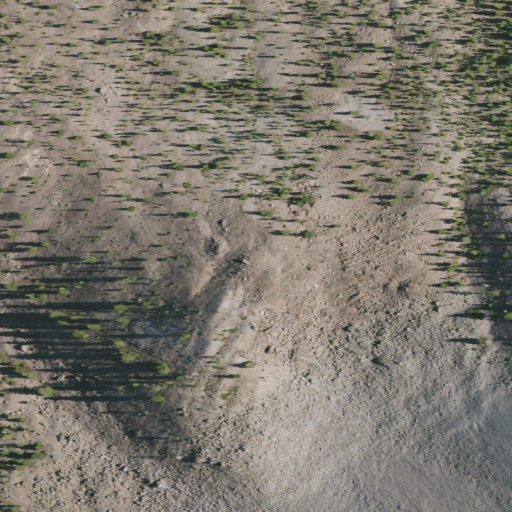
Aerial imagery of crater(s) in California named Chaos Crater containing shrub, grassland, and evergreen forest